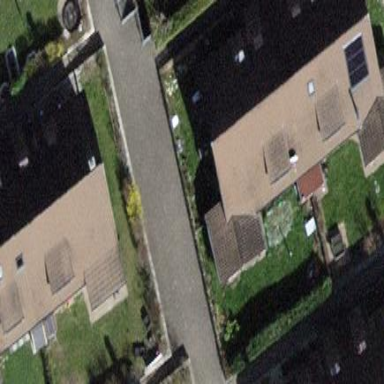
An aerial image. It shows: Building with tiled roof.